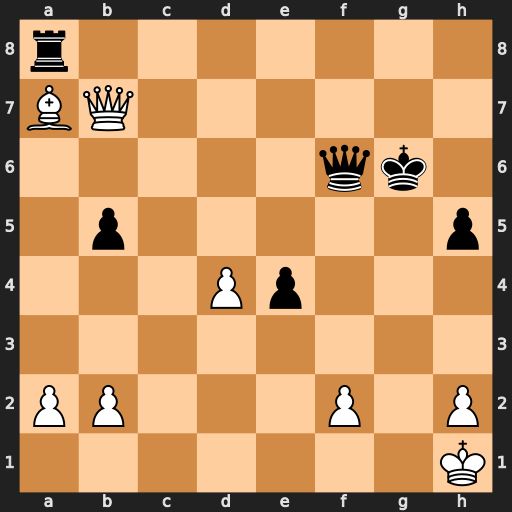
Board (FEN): r7/BQ6/5qk1/1p5p/3Pp3/8/PP3P1P/7K
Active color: w
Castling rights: -
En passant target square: -
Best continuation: Qxe4+ Kh6 Qxa8